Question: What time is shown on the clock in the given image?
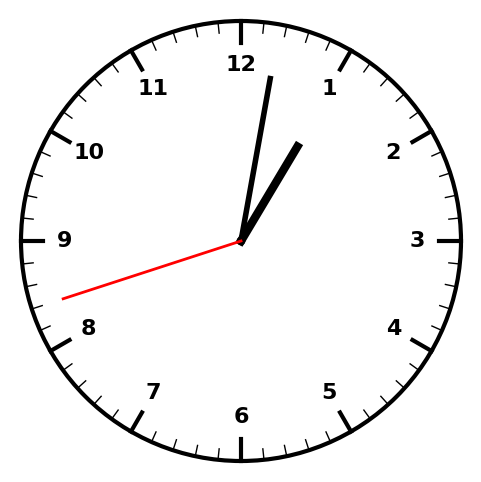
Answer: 01:01:42